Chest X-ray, AP view. Patient: 41 years old, sex M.
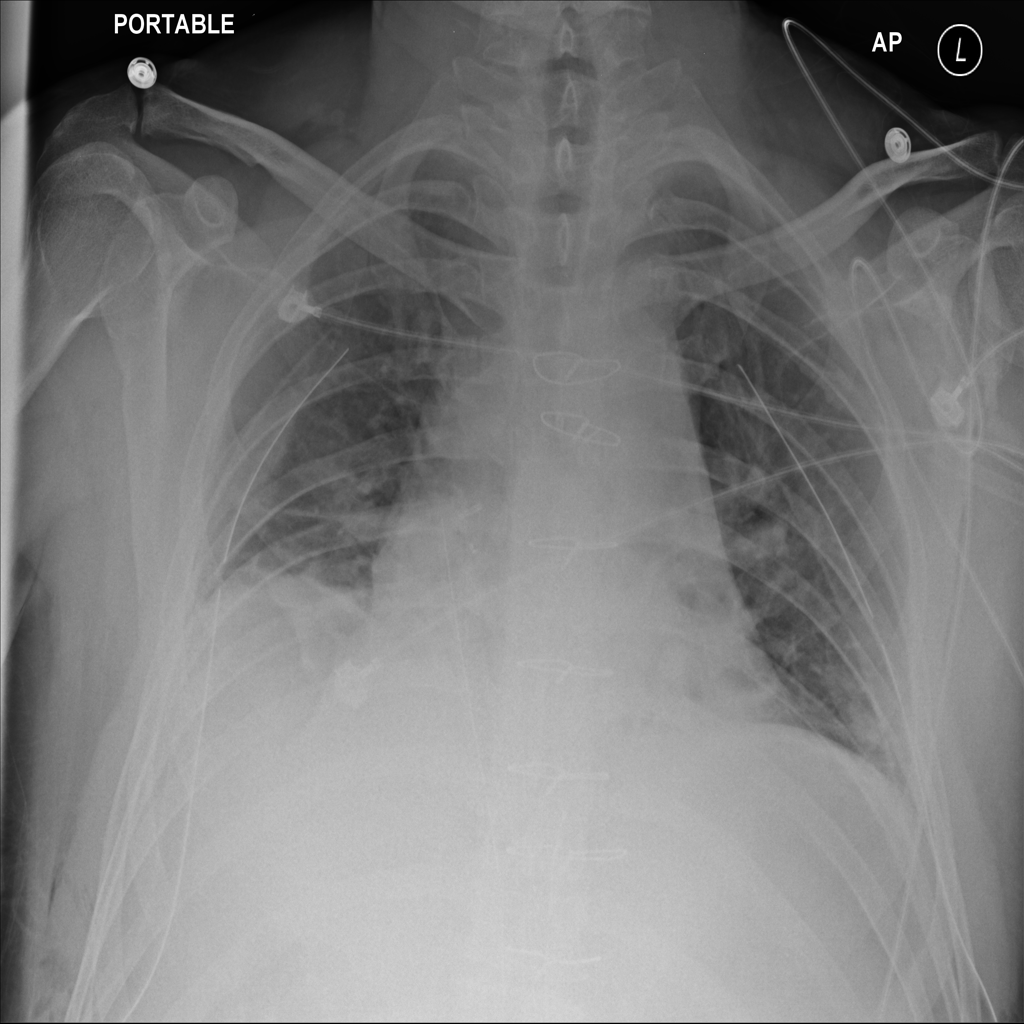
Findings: Atelectasis, Effusion, Pneumothorax